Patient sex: F
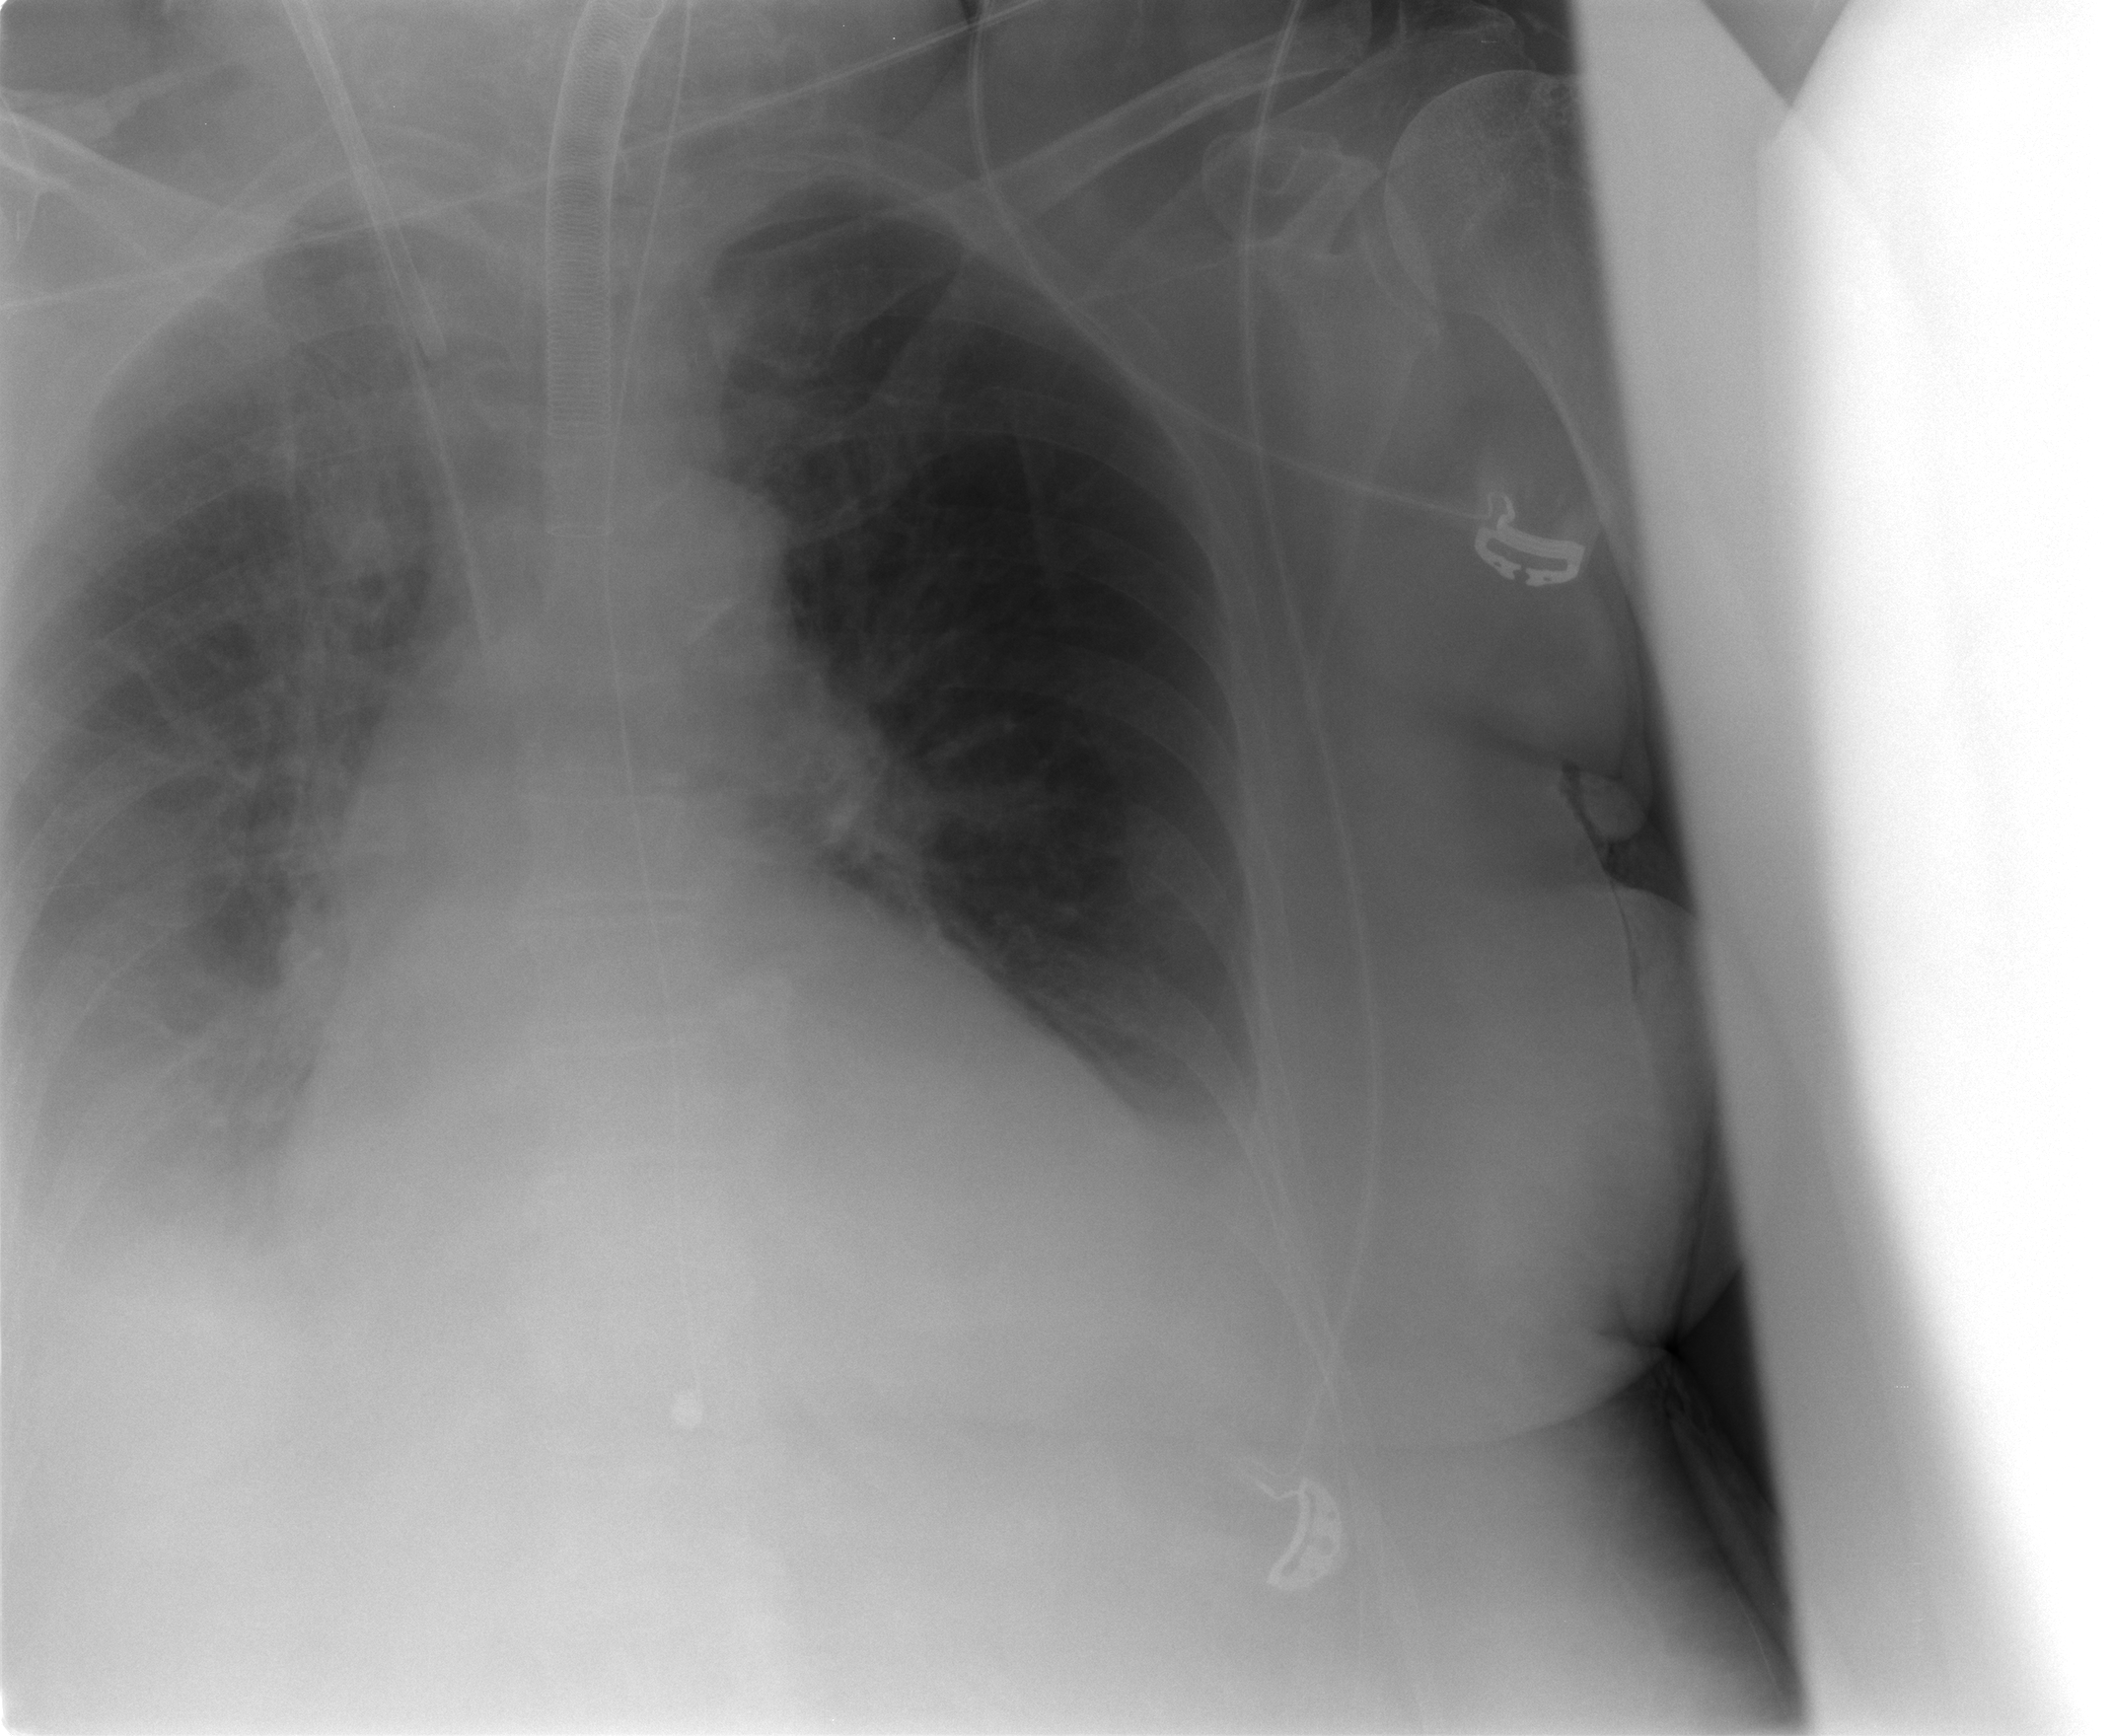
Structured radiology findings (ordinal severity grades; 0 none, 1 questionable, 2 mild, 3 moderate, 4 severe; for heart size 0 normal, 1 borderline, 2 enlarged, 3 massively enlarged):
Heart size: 2
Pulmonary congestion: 1
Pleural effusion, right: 2
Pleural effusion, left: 1
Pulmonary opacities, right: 2
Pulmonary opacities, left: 1
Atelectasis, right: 2
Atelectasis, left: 2